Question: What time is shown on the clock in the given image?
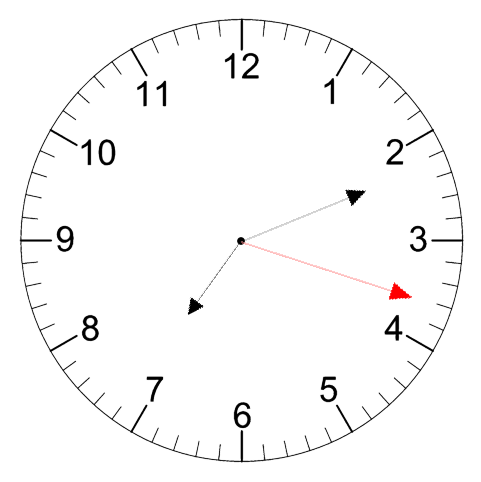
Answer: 07:11:18